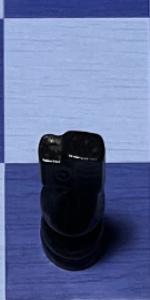
Label: Knight_Black